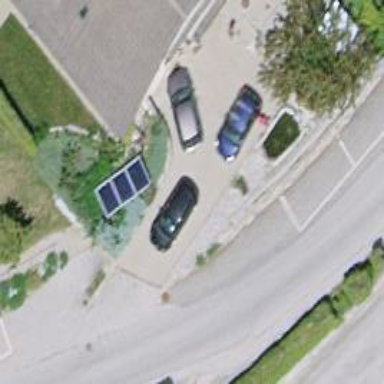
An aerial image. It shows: Concrete driveway designated as service road.